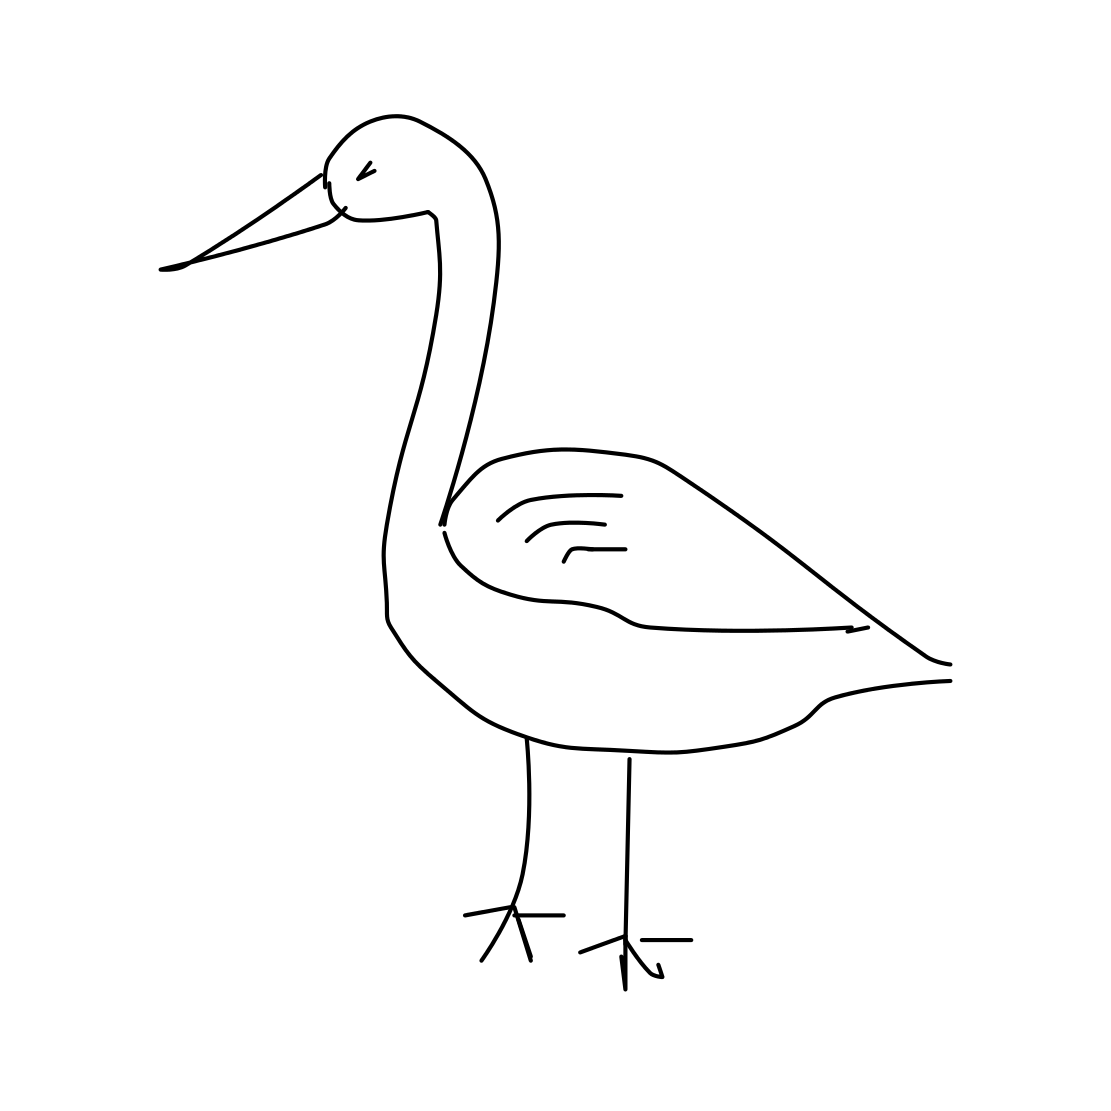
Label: standing bird